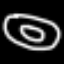
Label: donut